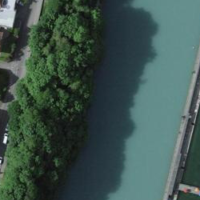
EUNIS habitat code: 53
Species observed at this site:
Phalacrocorax carbo